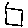
Label: square